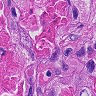
Metastatic tissue present: yes